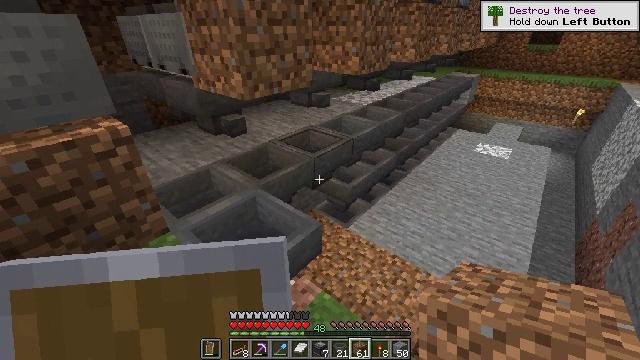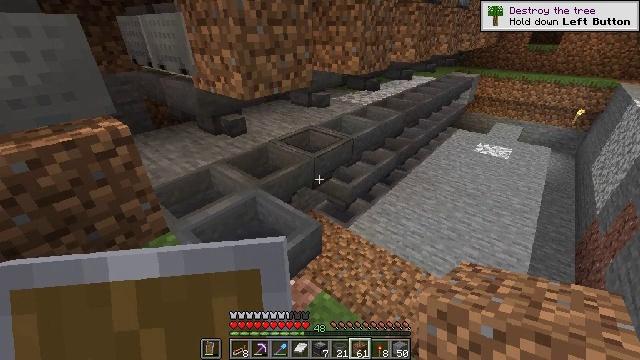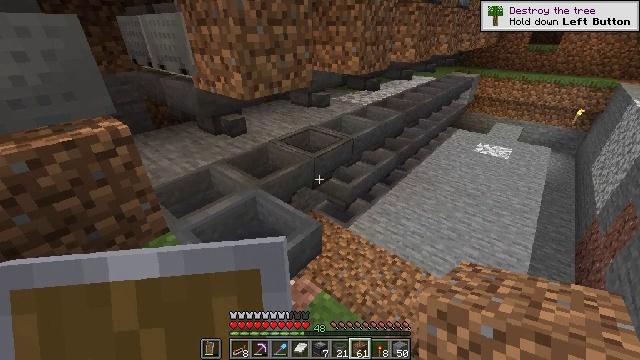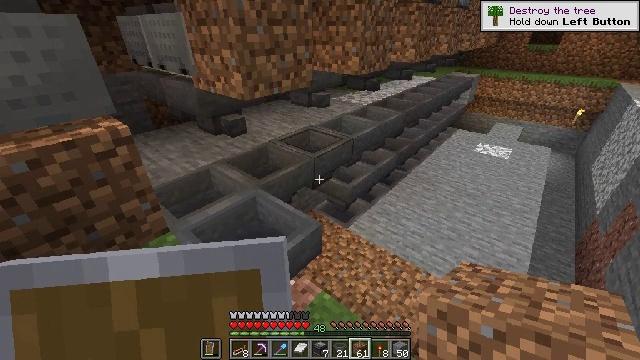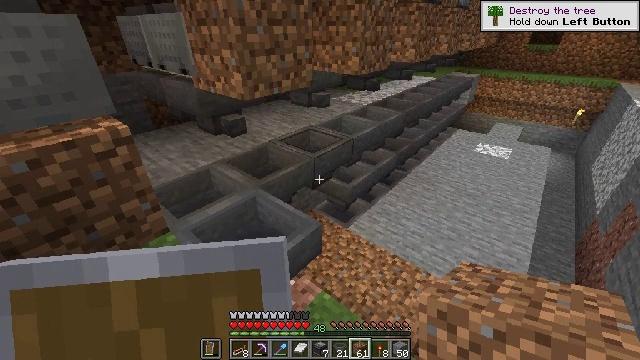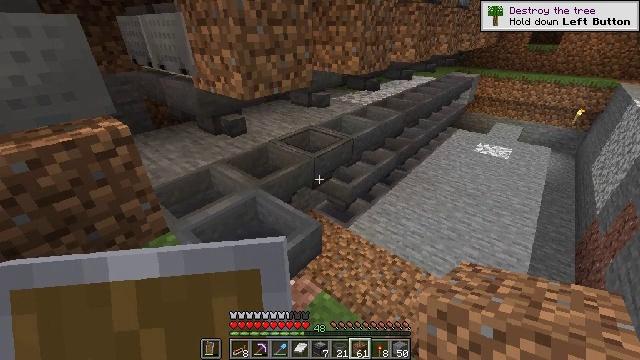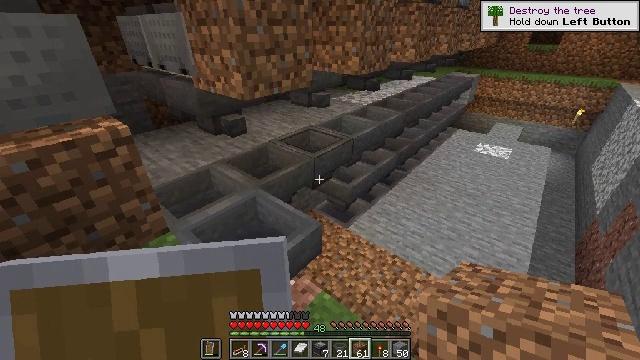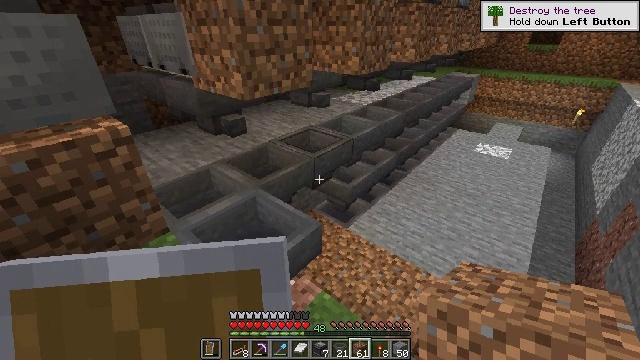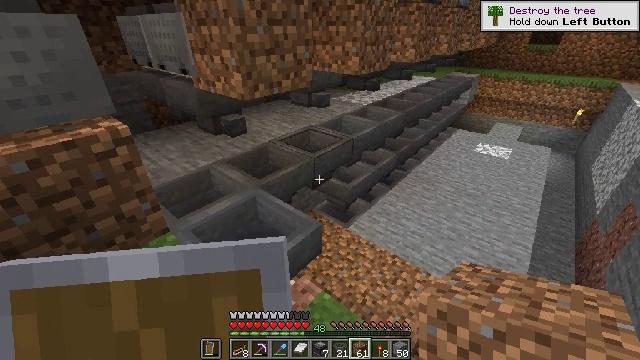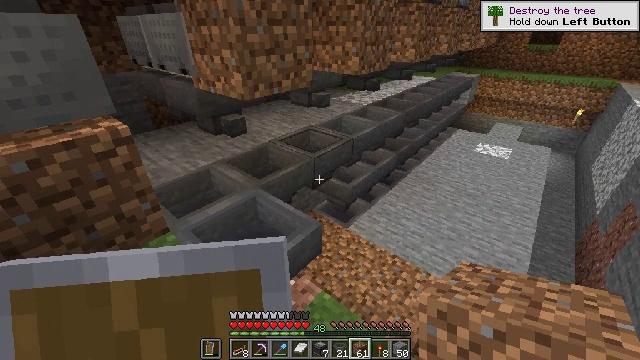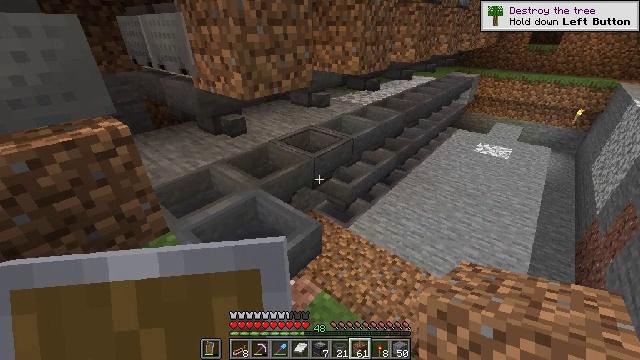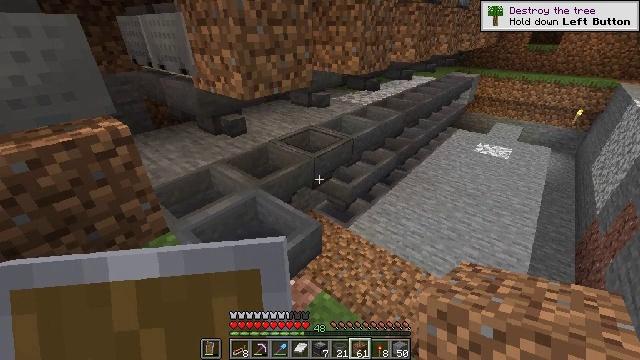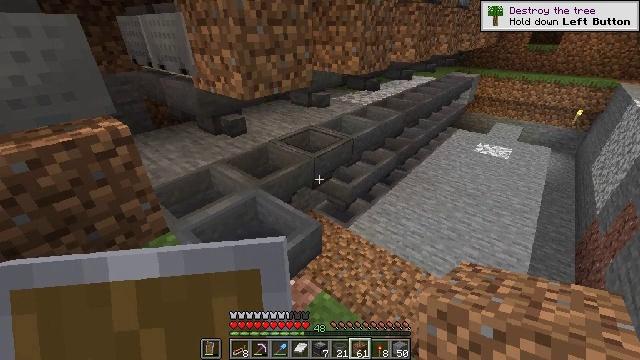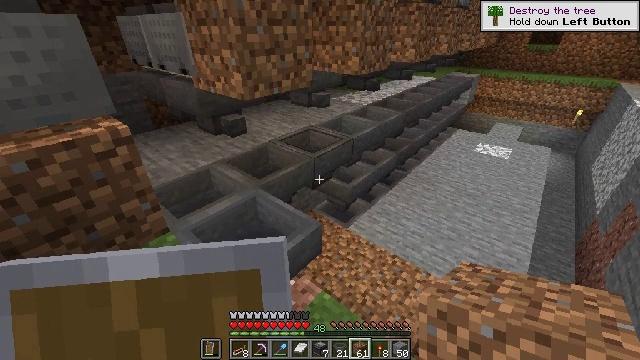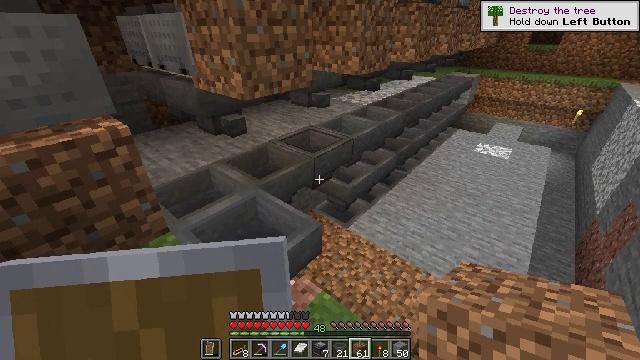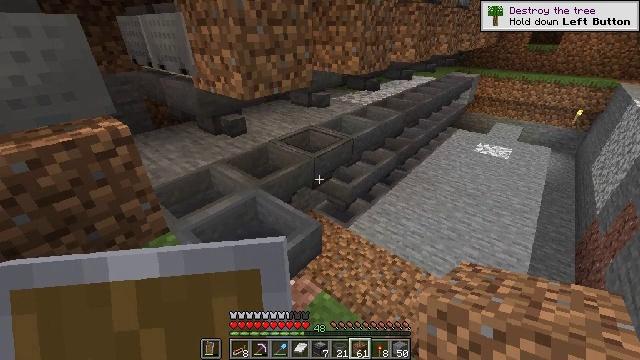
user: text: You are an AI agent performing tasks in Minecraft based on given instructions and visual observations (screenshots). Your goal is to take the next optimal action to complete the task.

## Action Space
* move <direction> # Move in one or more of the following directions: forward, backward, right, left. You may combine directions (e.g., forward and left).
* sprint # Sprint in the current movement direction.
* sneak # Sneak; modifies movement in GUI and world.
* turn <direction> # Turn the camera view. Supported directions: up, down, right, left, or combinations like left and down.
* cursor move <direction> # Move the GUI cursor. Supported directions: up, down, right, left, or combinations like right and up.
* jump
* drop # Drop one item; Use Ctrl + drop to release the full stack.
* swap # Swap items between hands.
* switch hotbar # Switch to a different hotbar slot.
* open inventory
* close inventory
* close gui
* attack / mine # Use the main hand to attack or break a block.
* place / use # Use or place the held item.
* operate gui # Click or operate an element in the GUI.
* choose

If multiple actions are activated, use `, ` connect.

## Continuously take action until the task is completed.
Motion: motion action
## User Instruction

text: Collect the hopper by mining it.
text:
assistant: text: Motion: no_op
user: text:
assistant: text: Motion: no_op
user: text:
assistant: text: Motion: no_op
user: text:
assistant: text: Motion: no_op
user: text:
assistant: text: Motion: no_op
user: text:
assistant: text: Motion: no_op
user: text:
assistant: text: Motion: no_op
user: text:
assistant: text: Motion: no_op
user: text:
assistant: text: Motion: no_op
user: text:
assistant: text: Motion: no_op
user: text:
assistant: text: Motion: no_op
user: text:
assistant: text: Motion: no_op
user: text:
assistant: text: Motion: no_op
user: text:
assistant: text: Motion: no_op
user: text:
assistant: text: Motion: no_op
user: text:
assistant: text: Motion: no_op
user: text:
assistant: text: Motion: no_op
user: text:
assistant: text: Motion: no_op
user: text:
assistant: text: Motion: no_op
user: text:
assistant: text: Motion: no_op
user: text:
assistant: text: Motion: no_op
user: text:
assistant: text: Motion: no_op
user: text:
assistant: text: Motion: no_op
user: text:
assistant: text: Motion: no_op
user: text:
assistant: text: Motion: no_op
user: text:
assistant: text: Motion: no_op
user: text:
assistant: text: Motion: no_op
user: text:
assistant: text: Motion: no_op
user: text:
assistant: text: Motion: no_op
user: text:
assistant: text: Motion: no_op